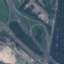
Land use / land cover class: Highway